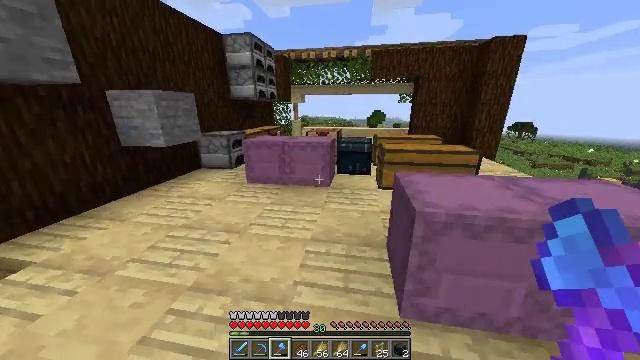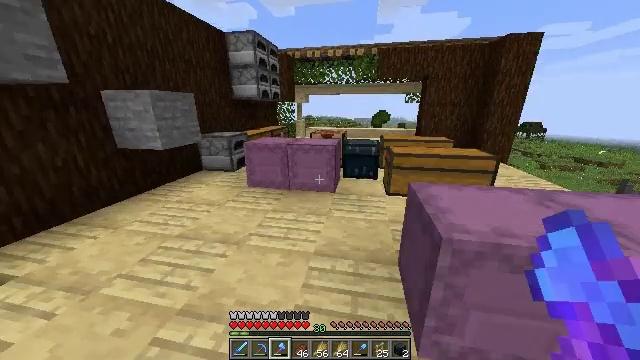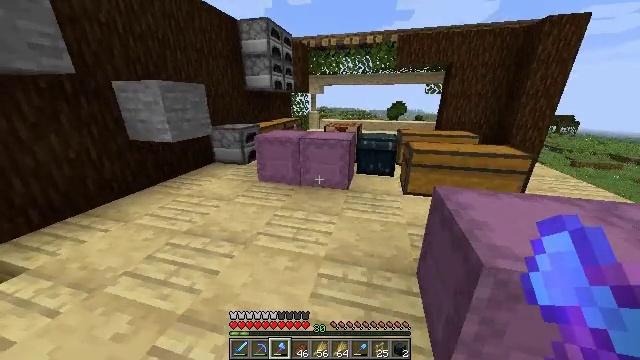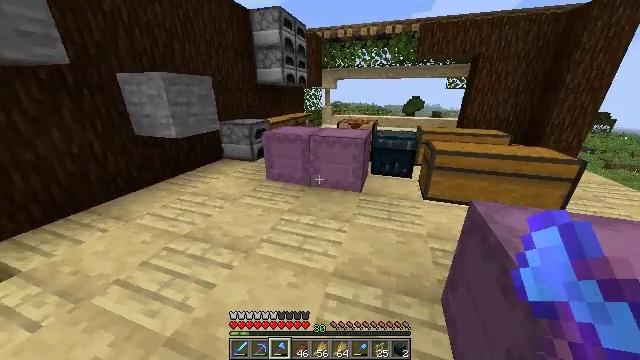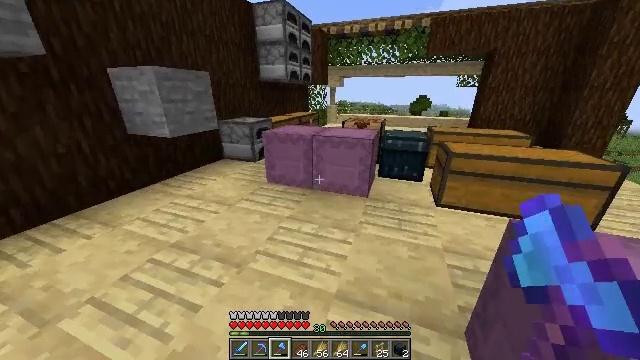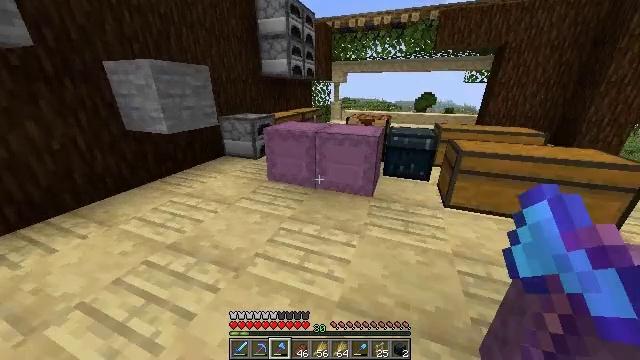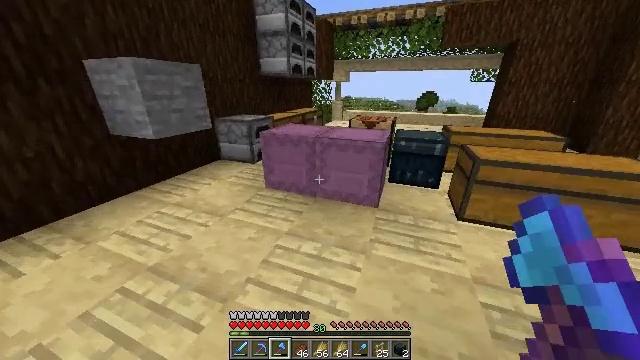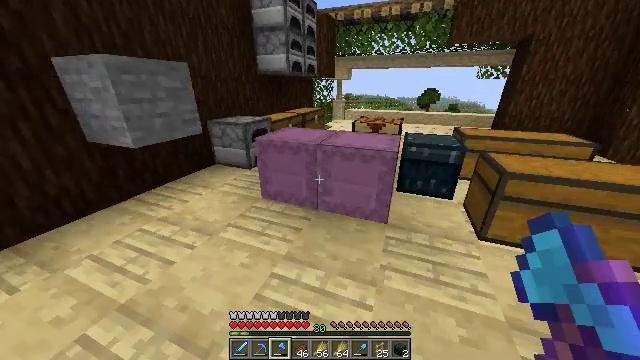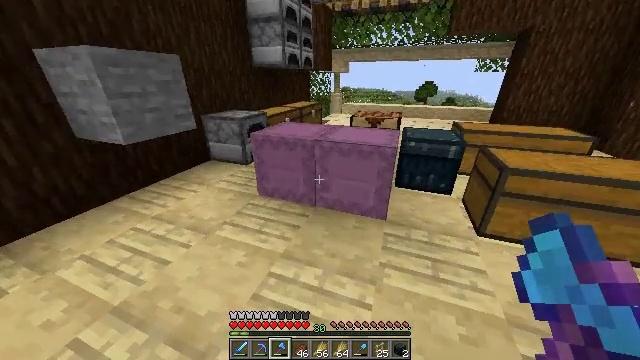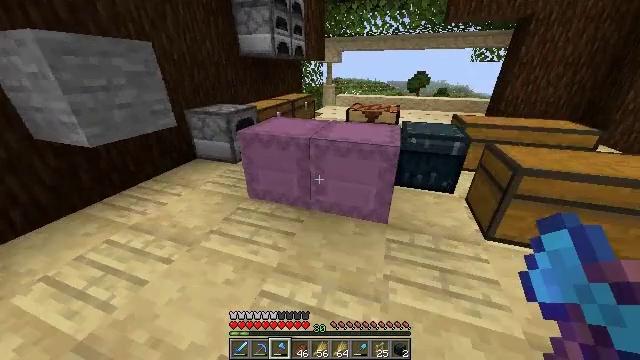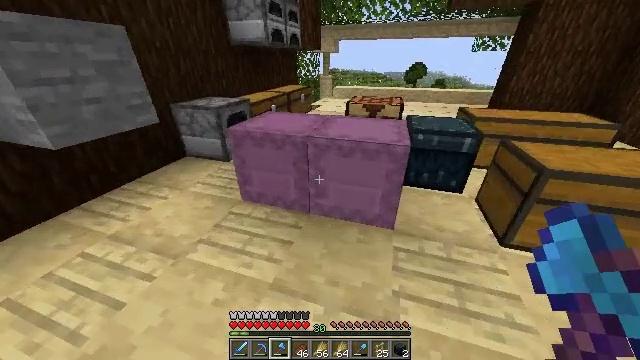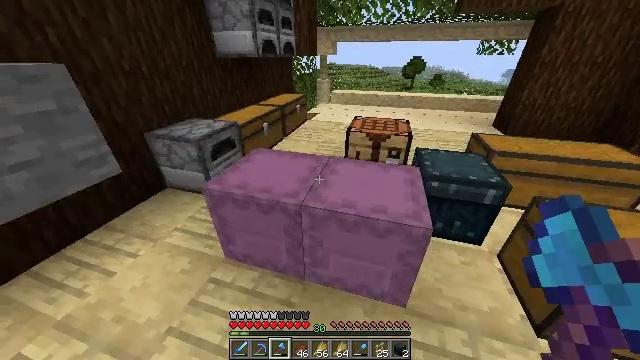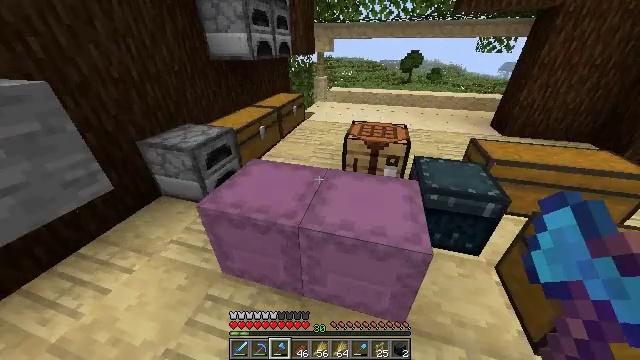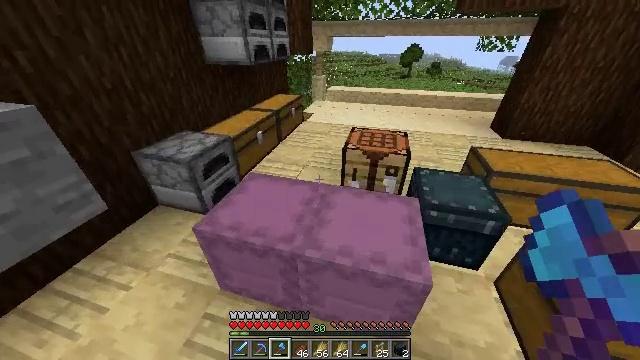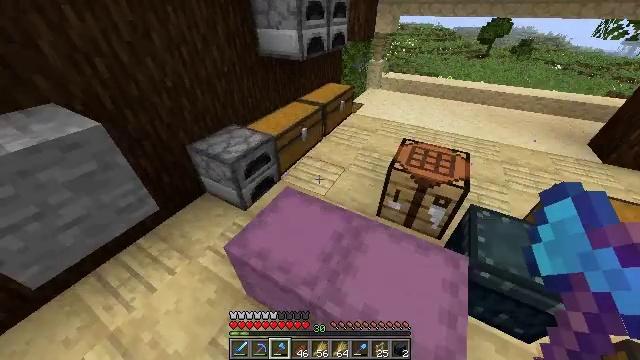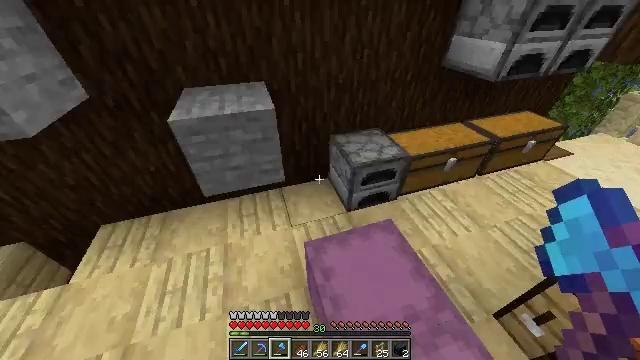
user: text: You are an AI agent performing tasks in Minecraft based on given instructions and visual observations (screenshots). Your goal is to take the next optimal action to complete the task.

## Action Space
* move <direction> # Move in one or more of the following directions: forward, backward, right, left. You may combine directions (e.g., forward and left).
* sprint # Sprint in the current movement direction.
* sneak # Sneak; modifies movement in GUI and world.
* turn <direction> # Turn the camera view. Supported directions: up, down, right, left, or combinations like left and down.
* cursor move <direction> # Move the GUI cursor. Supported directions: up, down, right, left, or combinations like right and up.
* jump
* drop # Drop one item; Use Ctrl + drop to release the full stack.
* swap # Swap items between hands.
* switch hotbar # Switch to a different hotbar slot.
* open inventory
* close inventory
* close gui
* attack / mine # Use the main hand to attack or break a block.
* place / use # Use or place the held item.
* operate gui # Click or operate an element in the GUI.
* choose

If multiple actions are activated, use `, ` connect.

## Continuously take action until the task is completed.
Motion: motion action
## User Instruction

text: Mine the stripped spruce log.
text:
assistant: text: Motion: move forward, sprint, turn left
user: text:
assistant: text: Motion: move forward, sprint, turn left and down
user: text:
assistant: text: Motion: move forward, sprint, turn left and down
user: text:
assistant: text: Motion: move forward, sprint, turn left
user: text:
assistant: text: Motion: move forward, sprint
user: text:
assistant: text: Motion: move forward, sprint
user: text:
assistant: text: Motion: move forward, sprint
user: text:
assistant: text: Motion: move forward, sprint, turn down
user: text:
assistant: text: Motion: move forward, sprint, turn right and down
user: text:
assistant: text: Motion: move forward, sprint, turn down
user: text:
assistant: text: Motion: move forward, sprint, turn down, jump
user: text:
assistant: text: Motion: move forward, sprint, turn down, jump
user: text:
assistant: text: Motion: move forward, sprint, turn down, jump
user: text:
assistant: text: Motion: move forward, sprint, turn left and down, jump
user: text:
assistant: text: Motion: move forward, sprint, turn left and down
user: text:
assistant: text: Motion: move forward and move left, sprint, turn left and up
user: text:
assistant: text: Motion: move forward and move left, sprint, turn left
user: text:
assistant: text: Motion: move forward and move left, sprint, turn left
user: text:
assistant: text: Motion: move forward and move left, sprint, turn left and up
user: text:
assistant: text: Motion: move forward and move left, sprint, jump
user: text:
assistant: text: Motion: move forward and move left, sprint, turn left, jump
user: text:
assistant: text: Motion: move forward and move left, sprint, turn left, jump
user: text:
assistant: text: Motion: move forward and move left, sprint, turn left, jump
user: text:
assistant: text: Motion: move forward and move left, sprint, turn left and up, jump
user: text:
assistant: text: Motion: move forward and move left, sprint, turn left and up
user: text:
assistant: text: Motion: move forward and move left, sprint, turn left and up
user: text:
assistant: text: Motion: move forward and move left, sprint
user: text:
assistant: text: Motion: move forward and move left, sprint
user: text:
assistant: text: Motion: move forward, sprint
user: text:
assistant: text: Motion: move forward, sprint